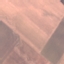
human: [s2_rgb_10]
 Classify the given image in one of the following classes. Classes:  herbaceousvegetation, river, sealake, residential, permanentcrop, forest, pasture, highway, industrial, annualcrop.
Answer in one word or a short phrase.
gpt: AnnualCrop